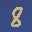
Label: 8